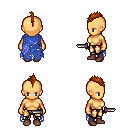
a pixel art fantasy rpg character, female body template, human, tanned skin, blue tattered cape, gold greaves, brunette mohawk hairstyle, brown shoes, dagger, four views (front, back, left, right), 2x2 character sprite sheet, small pixel art, hard edges, no anti-aliasing